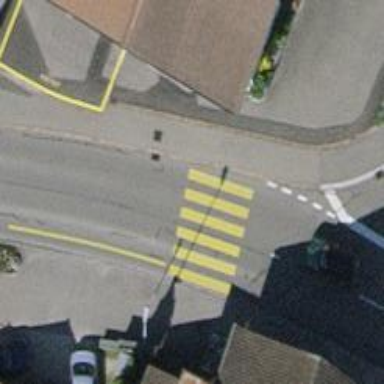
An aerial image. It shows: Marked crossing on the road.